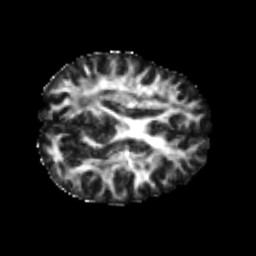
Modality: FA
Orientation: axial
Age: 20
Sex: male
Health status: healthy
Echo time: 0.074 s